【题型】填空题　【知识点】立体几何　【难度】hard
若 $E, F$ 为平面上两个定点, 则满足 $\overrightarrow{EM} \cdot \overrightarrow{EF}$ 为常数的动点 $M$ 的轨迹是直线, 满足 $\overrightarrow{NE} \cdot \overrightarrow{NF} = 0$ 的动点 $N$ 的轨迹是圆. 将此性质类比到空间中, 解决下列问题: 已知点 $O, A, B, C$ 为空间中四个定点, $|\overrightarrow{OB}| = 3|\overrightarrow{OA}| = 3|\overrightarrow{OC}| = 6$, 且 $\overrightarrow{OA}, \overrightarrow{OB}, \overrightarrow{OC}$ 两两的夹角都是 $60^\circ$, 若动点 $P$ 满足 $\overrightarrow{OP} \cdot \overrightarrow{OC} = 16$, 动点 $Q$ 满足 $\overrightarrow{QA} \cdot \overrightarrow{QB} = 0$, 则 $|\overrightarrow{PQ}|$ 的最小值是\underline{\qquad\qquad}.
【解答】
【答案】 $\frac{17 - 4\sqrt{7}}{4}$

【分析】 证明 $OB$ 在平面 $AOC$ 内射影为 $\angle AOC$ 角平分线, 据此如图建立空间直角坐标系.

然后由动点 $P$ 满足 $\overrightarrow{OP} \cdot \overrightarrow{OC} = 16$, 动点 $Q$ 满足 $\overrightarrow{QA} \cdot \overrightarrow{QB} = 0$, 类比平面情况可得点 $P$, 点 $Q$ 轨迹, 然后由空间向量知识可得答案.

【详解】 先证明 $OB$ 在平面 $AOC$ 内射影为 $\angle AOC$ 角平分线.

如图, 过点 $B$ 做平面 $AOC$ 垂线, 垂足设为 $F$, 则 $OF$ 为 $OB$ 在平面 $AOC$ 内射影.

过 $F$ 点做 $OA, OC$ 垂线, 垂足为 $H, G$.

因 $BF \perp$ 平面 $AOC$, 又 $OG, OH \subset$ 平面 $AOC$, 则 $BF \perp OG, OF$.

又 $OG \perp GF$, $BF, GF \subset$ 平面 $BFG$, $BF \cap GF = F$, 则 $OG \perp$ 平面 $BFG$,

又 $BG \subset$ 平面 $BFG$, 则 $OG \perp BG$, 同理可得 $OH \perp HB$,

又 $\angle BOG = \angle BOH = \frac{\pi}{3}$, $BO = BO$, 则 $\triangle BOG \cong \triangle BOH$, 从而 $BG = BH$.

又 $BF = BF$, 则 $\triangle BFG \cong \triangle BFH$, 则 $FG = FH$, 又 $FO = FO$,

则 $\triangle OFG \cong \triangle OFH$, 从而 $OF$ 为 $\angle AOC$ 角平分线, 则 $\angle HOF = \angle GOF = \frac{\pi}{6}$.

如图, 以 $OF$ 所在直线为 $y$ 轴, 在平面 $AOC$ 内与 $OF$ 垂直直线为 $x$ 轴, 过 $O$ 点与平面 $AOC$ 垂直直线为 $z$ 轴, 建立空间直角坐标系.

因 $|\overrightarrow{OB}| = 3|\overrightarrow{OA}| = 3|\overrightarrow{OC}| = 6$, 则 $|\overrightarrow{OA}| = |\overrightarrow{OC}| = 2$, 又 $\angle HOF = \angle GOF = \frac{\pi}{6}$,

则 $O(0,0,0), A(1,\sqrt{3},0), C(-1,\sqrt{3},0)$.

注意到 $\cos \angle BOF = \frac{OF}{OB}$, $\cos \angle GOF = \frac{OG}{OF}$, $\cos \angle BOG = \frac{OG}{OB}$.

则 $\cos \angle BOF = \frac{\cos \angle BOG}{\cos \angle FOG} = \frac{\frac{1}{2}}{\frac{\sqrt{3}}{2}} = \frac{\sqrt{3}}{3}$, $\sin \angle BOF = \sqrt{1 - \cos^2 \angle BOF} = \frac{\sqrt{6}}{3}$.

又 $|\overrightarrow{OB}| = 6$, 则 $B\left(0, |\overrightarrow{OB}|\cos \angle BOF, |\overrightarrow{OB}|\sin \angle BOF\right) = \left(0, 2\sqrt{3}, 2\sqrt{6}\right)$.

因 $\overrightarrow{OP} \cdot \overrightarrow{OC} = 16$, 又 $|\overrightarrow{OC}| = 2$, 则 $\overrightarrow{OP}$ 在 $\overrightarrow{OC}$ 方向上的投影向量模长为 $8$,

如图, 取 $|\overrightarrow{OD}| = 8$, 则点 $P$ 在过点 $D$, 与 $OD$ 垂直的平面上, 注意到 $D(4, 4\sqrt{3}, 0)$.

因 $\overrightarrow{QA} \cdot \overrightarrow{QB} = 0$, 则 $\overrightarrow{QA} \perp \overrightarrow{QB}$, 故 $Q$ 在以 $AB$ 为直径的球体表面上.

取 $AB$ 中点为 $M$, 则 $M\left(\frac{1}{2}, \frac{3\sqrt{3}}{2}, \sqrt{6}\right)$.

得 $\overrightarrow{MD} = \left(\frac{7}{2}, \frac{5\sqrt{3}}{2}, -\sqrt{6}\right)$, $\overrightarrow{OD} = (4, 4\sqrt{3}, 0)$

故 $|\overrightarrow{PQ}|$ 最小值为点 $M$ 到平面 $\alpha$ 的距离, 减去球 $M$ 半径.

注意到 $\alpha$ 的一个法向量为 $\overrightarrow{OD} = (4, 4\sqrt{3}, 0)$, 则 $M$ 到平面 $\alpha$ 的距离为: $\frac{|\overrightarrow{MD} \cdot \overrightarrow{OD}|}{|\overrightarrow{OD}|}$.

注意到 $|\overrightarrow{MD}| = \sqrt{37}$, $|\cos\langle\overrightarrow{MD}, \overrightarrow{OD}\rangle| = \frac{17}{4\sqrt{37}}$, 则 $|\overrightarrow{MD}||\cos\langle\overrightarrow{MD}, \overrightarrow{OD}\rangle| = \frac{17}{4}$.

又 $\overrightarrow{AB} = (-1, \sqrt{3}, 2\sqrt{6}) \Rightarrow |\overrightarrow{AB}| = 2\sqrt{7}$, 则球体半径为 $\sqrt{7}$. 故所求最小值为 $\frac{17 - 4\sqrt{7}}{4}$.

故答案为: $\frac{17 - 4\sqrt{7}}{4}$.

【点睛】 关键点点睛: 若过空间中过一定点不共面三直线夹角两两相等, 则其中一条直线, 在另两条直线确定平面上的射影为这两条直线确定其中一个夹角的角平分线上. 对于立体几何问题, 常可由平面几何问题类比思考.
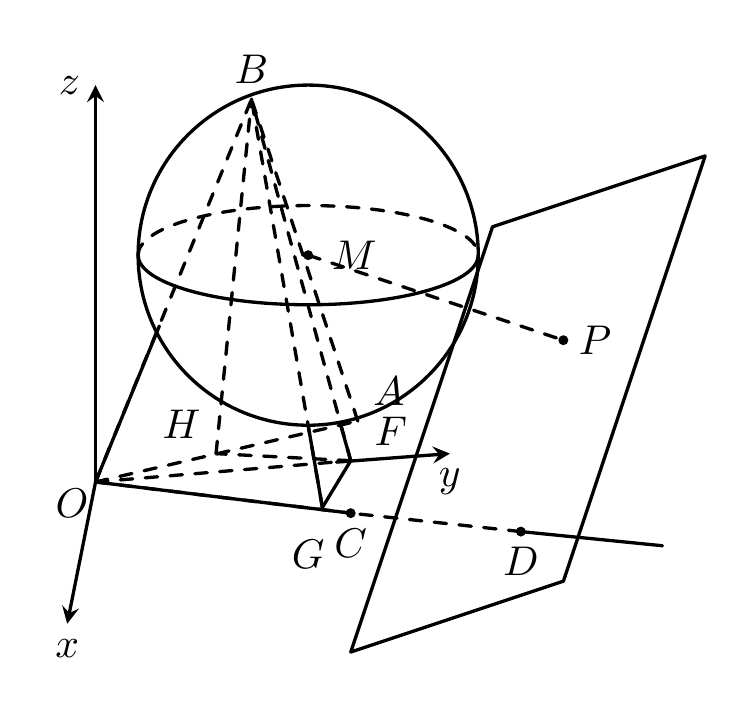